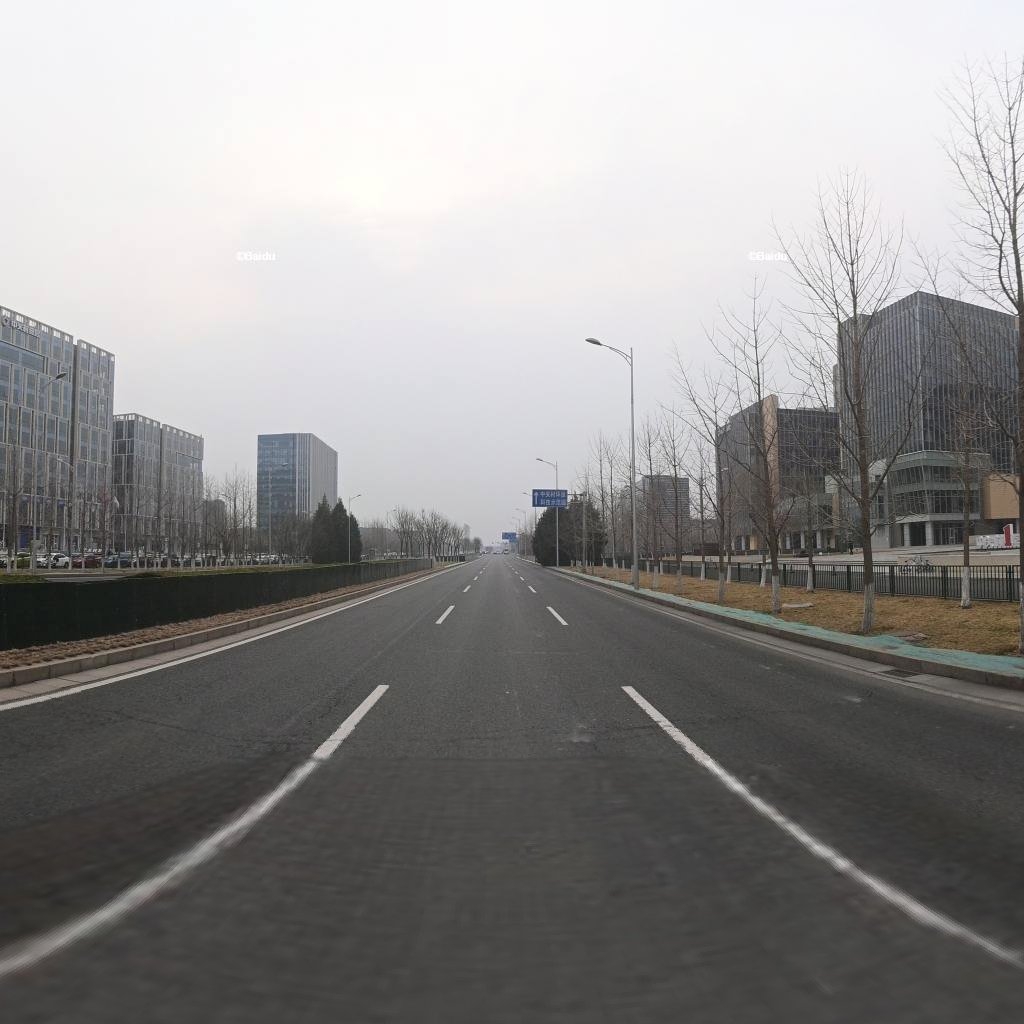
Region: Haidian
Road damage annotations: transverse crack